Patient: sex F, age 26
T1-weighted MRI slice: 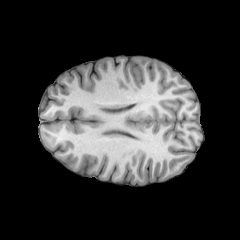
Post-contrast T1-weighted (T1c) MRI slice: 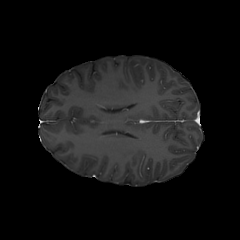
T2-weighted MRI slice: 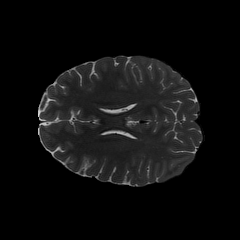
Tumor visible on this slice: no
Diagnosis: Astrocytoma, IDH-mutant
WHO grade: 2